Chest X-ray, AP view. Patient: 53 years old, sex M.
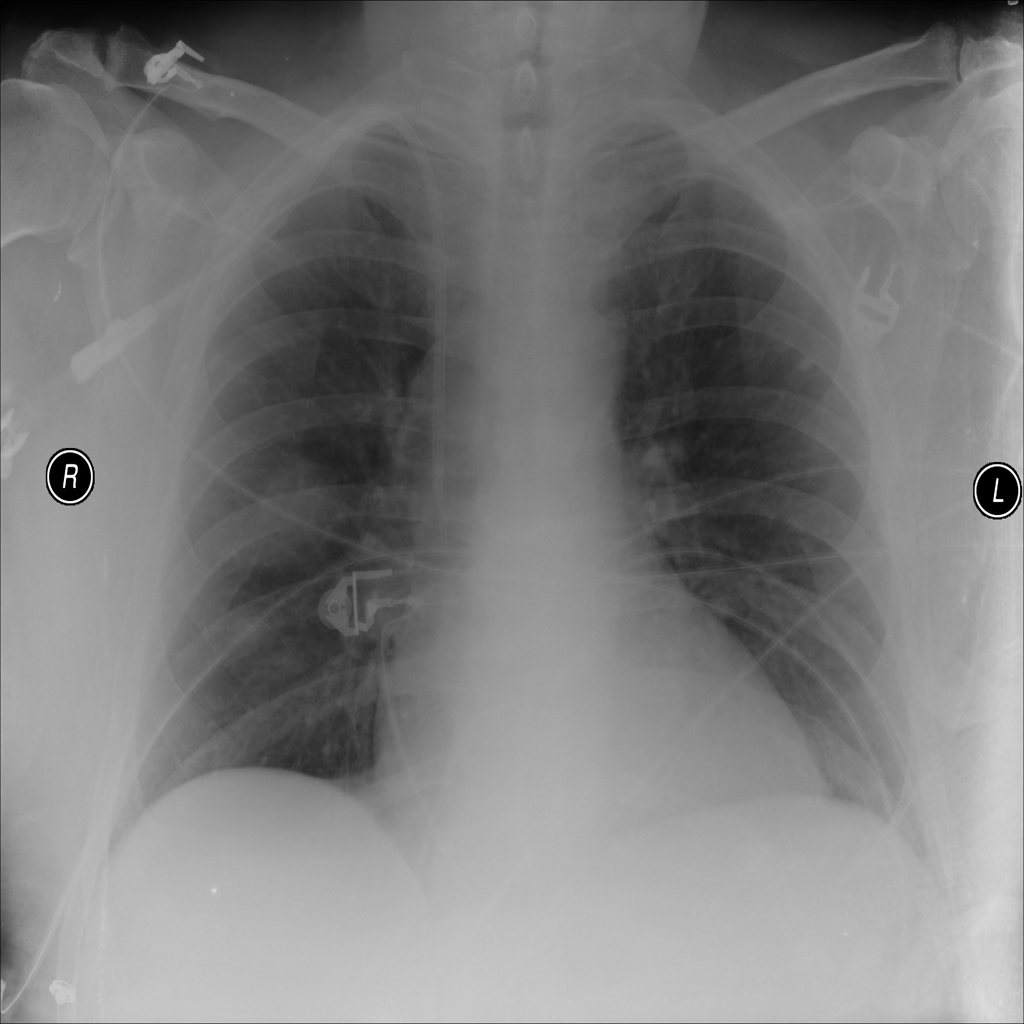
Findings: No Finding